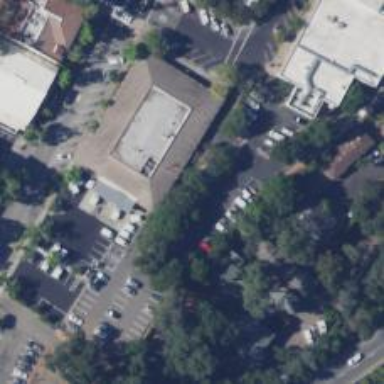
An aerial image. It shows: Asphalt parking space.